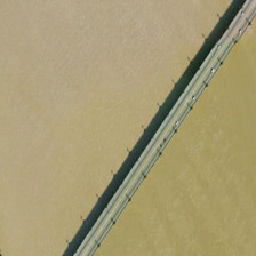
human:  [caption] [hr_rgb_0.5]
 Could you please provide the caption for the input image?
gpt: A long bridge without a target on the yellow beach.

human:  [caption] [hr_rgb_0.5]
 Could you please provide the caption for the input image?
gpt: Yellow is not a long bridge on the target beach.

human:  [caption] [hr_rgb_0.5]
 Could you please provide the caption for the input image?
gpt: The long bridge on the yellow beach aimlessly.

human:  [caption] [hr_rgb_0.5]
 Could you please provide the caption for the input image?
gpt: Long bridge on the beach, no yellow target.

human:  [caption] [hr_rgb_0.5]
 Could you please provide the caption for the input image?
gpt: Long bridge on the yellow aimless beach.